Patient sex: F
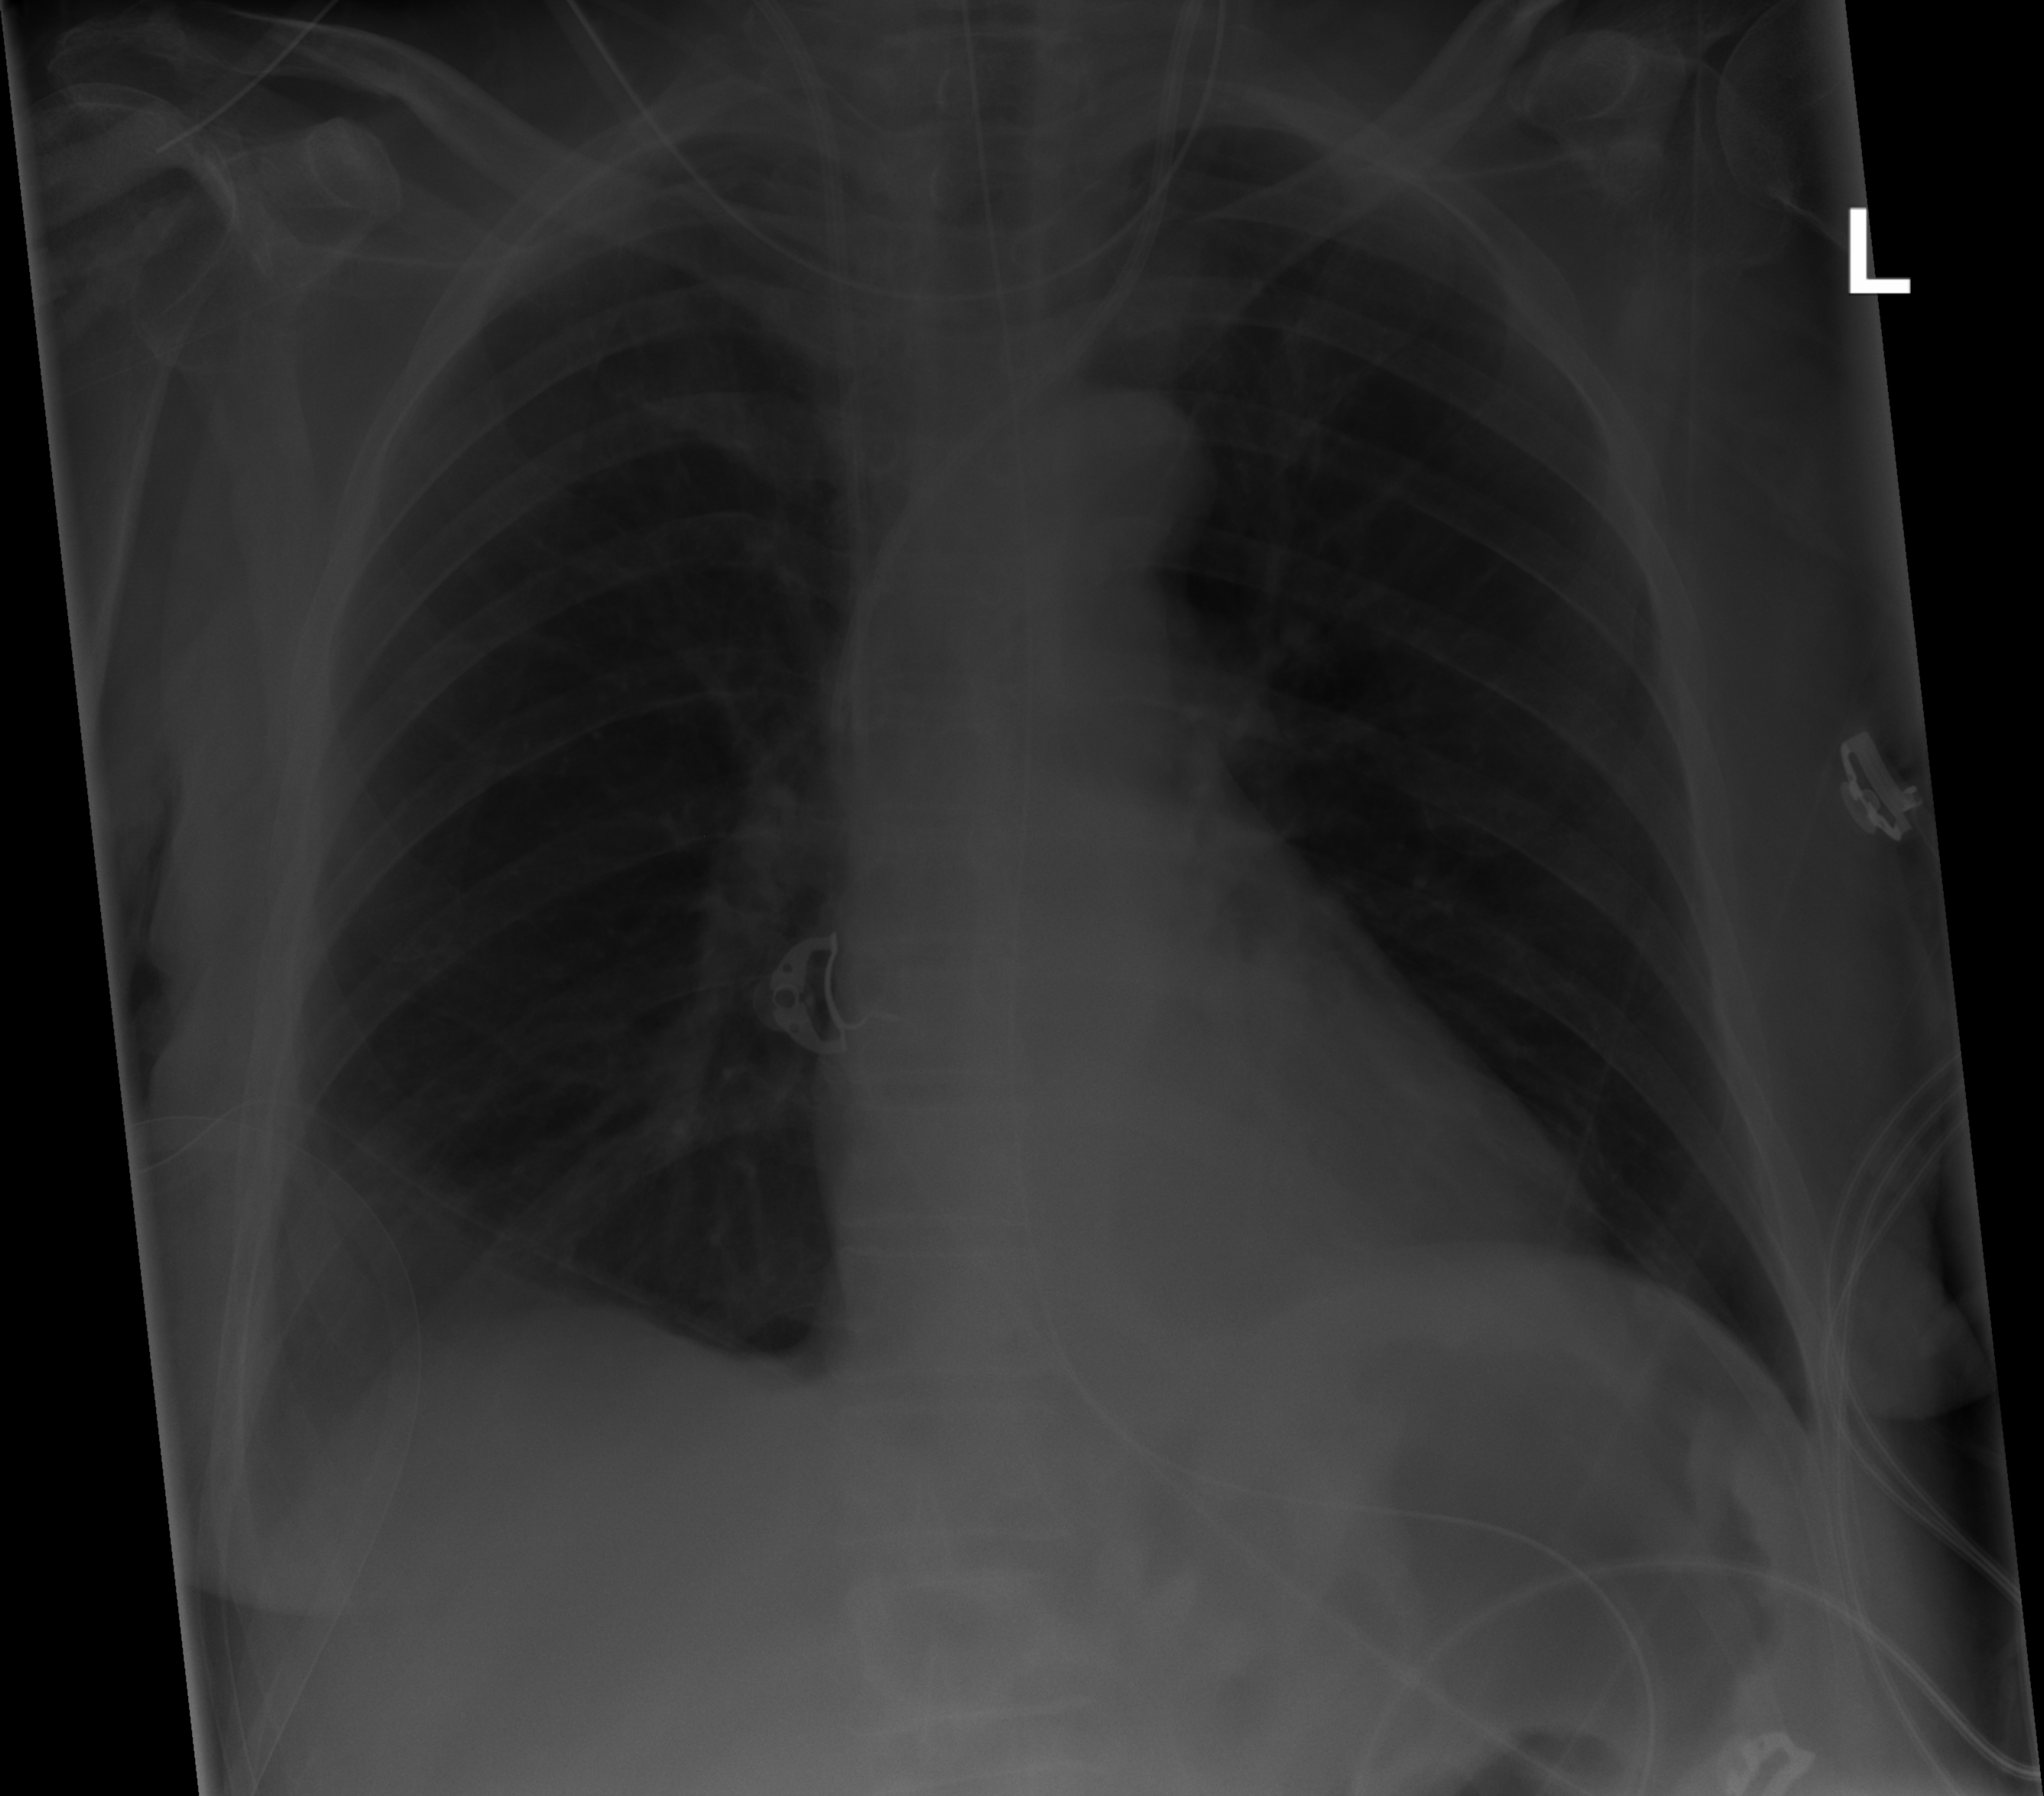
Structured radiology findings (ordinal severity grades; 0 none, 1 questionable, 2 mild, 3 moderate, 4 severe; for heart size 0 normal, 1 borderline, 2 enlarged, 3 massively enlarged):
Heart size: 0
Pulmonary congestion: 0
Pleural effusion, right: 2
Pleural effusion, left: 0
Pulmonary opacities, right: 0
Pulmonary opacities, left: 0
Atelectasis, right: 0
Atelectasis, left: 0